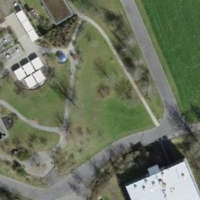
EUNIS habitat code: 55
Species observed at this site:
Cotinus coggygria